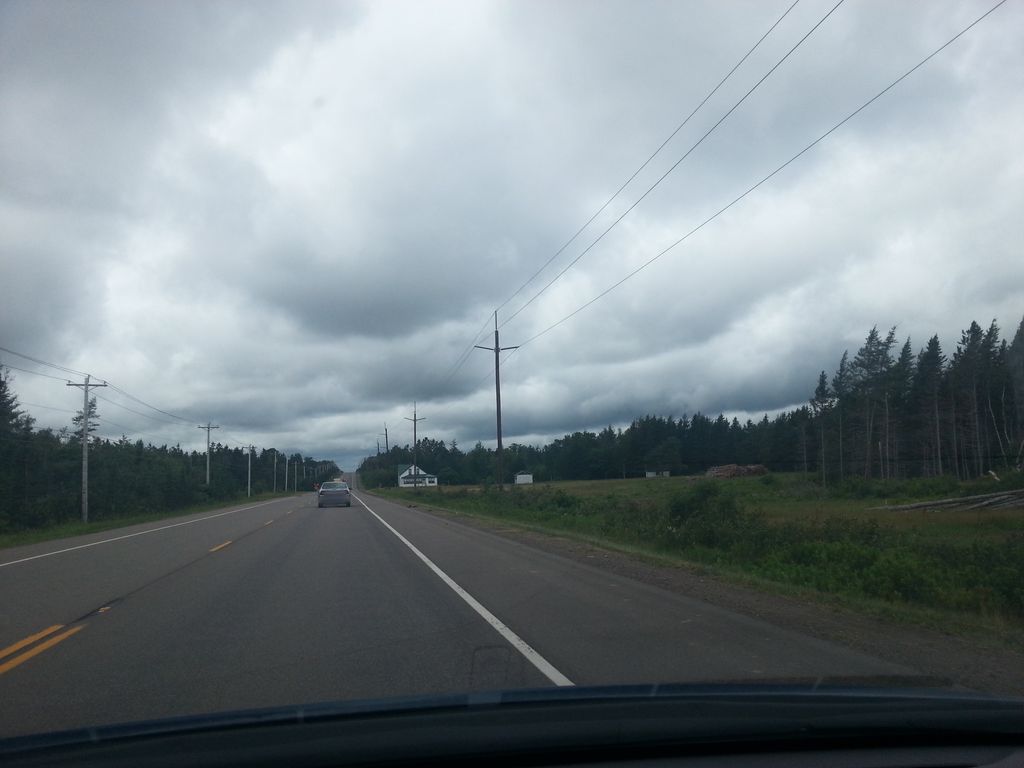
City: charlottetown